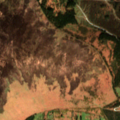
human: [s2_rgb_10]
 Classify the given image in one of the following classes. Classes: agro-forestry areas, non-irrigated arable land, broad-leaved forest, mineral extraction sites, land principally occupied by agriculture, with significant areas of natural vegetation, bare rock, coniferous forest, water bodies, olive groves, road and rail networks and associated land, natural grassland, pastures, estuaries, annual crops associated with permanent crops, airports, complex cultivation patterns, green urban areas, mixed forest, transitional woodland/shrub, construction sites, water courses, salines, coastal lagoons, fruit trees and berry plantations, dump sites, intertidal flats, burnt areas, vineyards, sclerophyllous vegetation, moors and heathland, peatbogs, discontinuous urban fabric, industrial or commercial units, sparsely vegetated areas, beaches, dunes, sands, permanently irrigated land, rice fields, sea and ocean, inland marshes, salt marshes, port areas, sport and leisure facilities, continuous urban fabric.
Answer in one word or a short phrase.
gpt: pastures, broad-leaved forest, coniferous forest, mixed forest, moors and heathland, transitional woodland/shrub